Question: I have this query:
'''
mysql_query("
UPDATE users SET
'clicks_yesterday'='clicks_today','clicks_today'=0)
'''
My structure in my database looks like this:
My question is, how can I do so whenever I run the query above, clicks_yesterday get's the value of clicks_today?
Regards
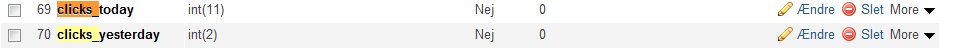
Answer: That's how you do it. assignments in SQL are evaluated in the order encountered (e.g. left -> right). But if you want to be ENTIRELY sure that things are assigned properly, then split it into two queries:
'''
UPDATE users SET clicks_yesterday = clicks_today;
UPDATE users SET clicks_today = 0;
'''